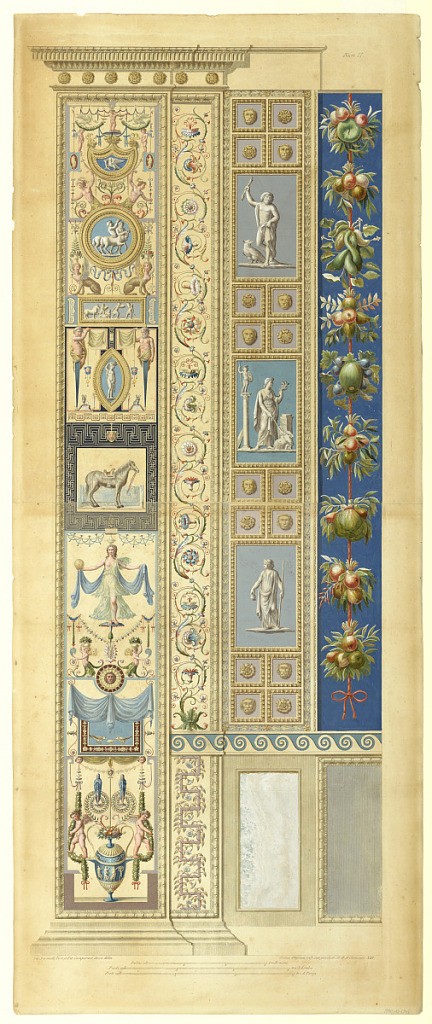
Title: Wall Deocration, Plate II from Raphael's Loggie di Rafaele nel Vaticano (Loggia in the Vatican)
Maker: Giovanni Ottaviani, ca. 1735 – 1808
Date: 1722–1777
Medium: Hand colored etching and gray ink
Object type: print
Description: Wall Decoration, Plate II from Raphael's Loggie di Rafaele nel Vaticano (Loggia in the Vatican)